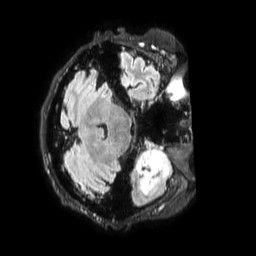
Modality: FLAIR
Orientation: axial
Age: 72
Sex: female
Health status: ill
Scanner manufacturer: philips
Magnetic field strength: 3 T
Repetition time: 4.8 s
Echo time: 0.34 s